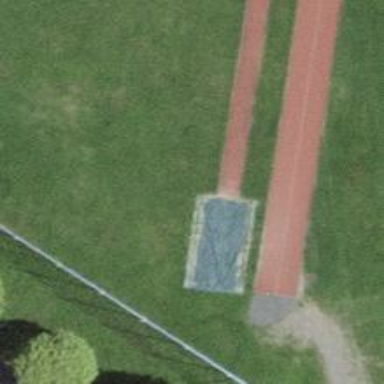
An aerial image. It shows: Track in leisure land.